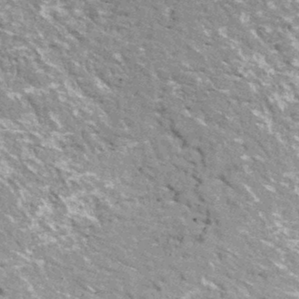
Label: frost